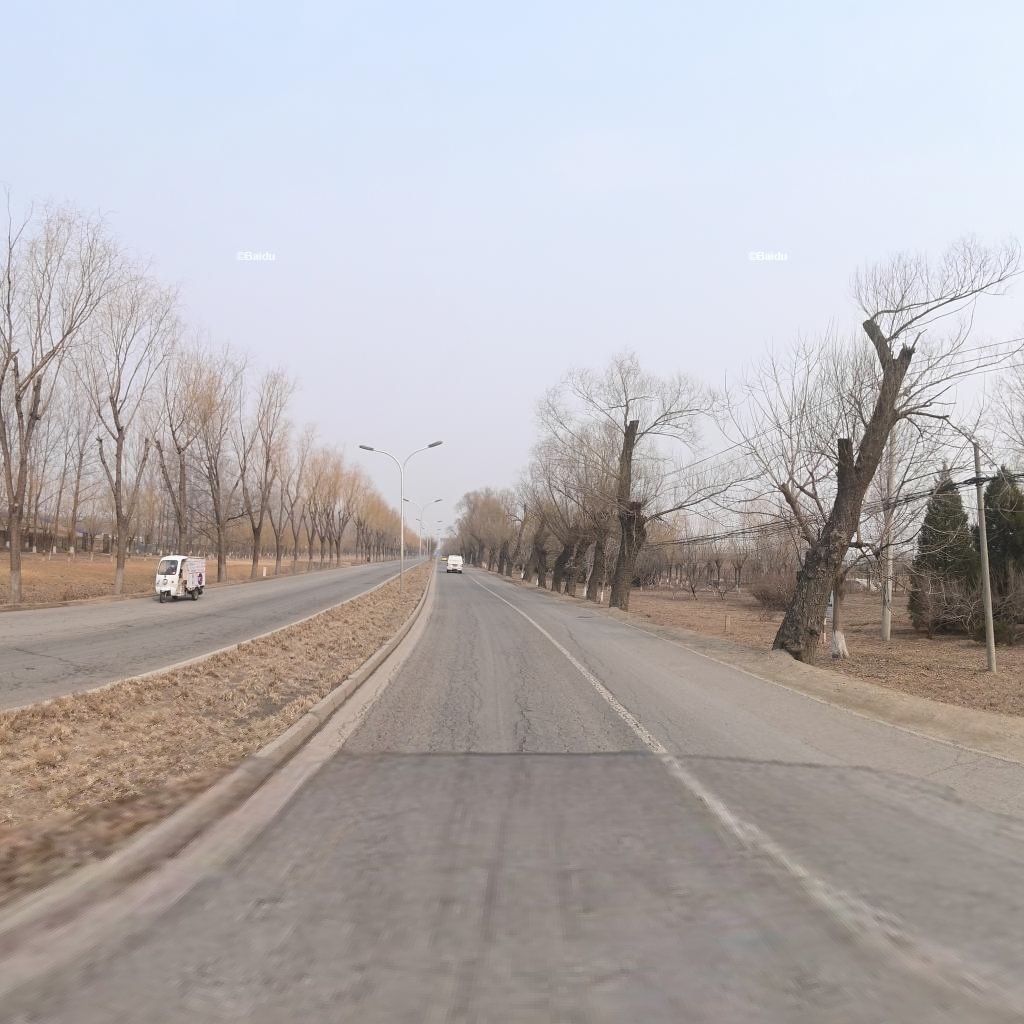
Region: Haidian
Road damage annotations: alligator crack